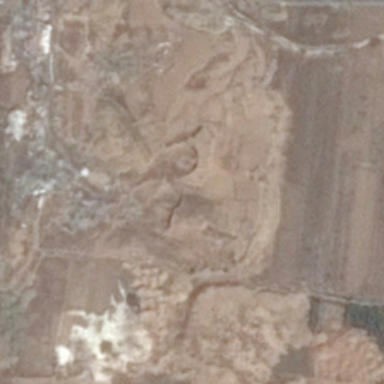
It is a piece of irregular yellow bareland .